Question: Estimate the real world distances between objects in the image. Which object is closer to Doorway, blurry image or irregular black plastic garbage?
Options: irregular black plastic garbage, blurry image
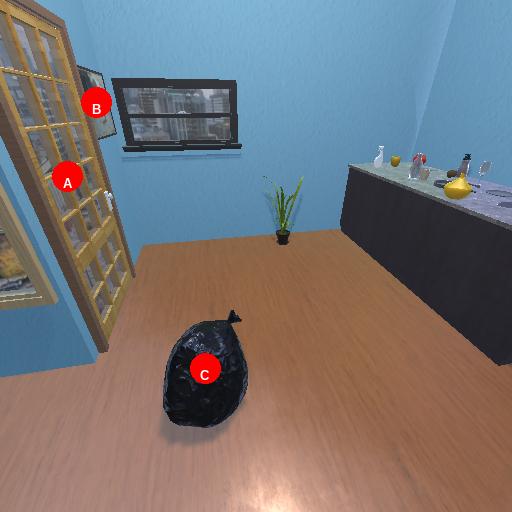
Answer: irregular black plastic garbage